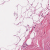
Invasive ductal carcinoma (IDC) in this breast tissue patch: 0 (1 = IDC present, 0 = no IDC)